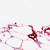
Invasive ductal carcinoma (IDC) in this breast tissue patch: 0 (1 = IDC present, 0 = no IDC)